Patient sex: M
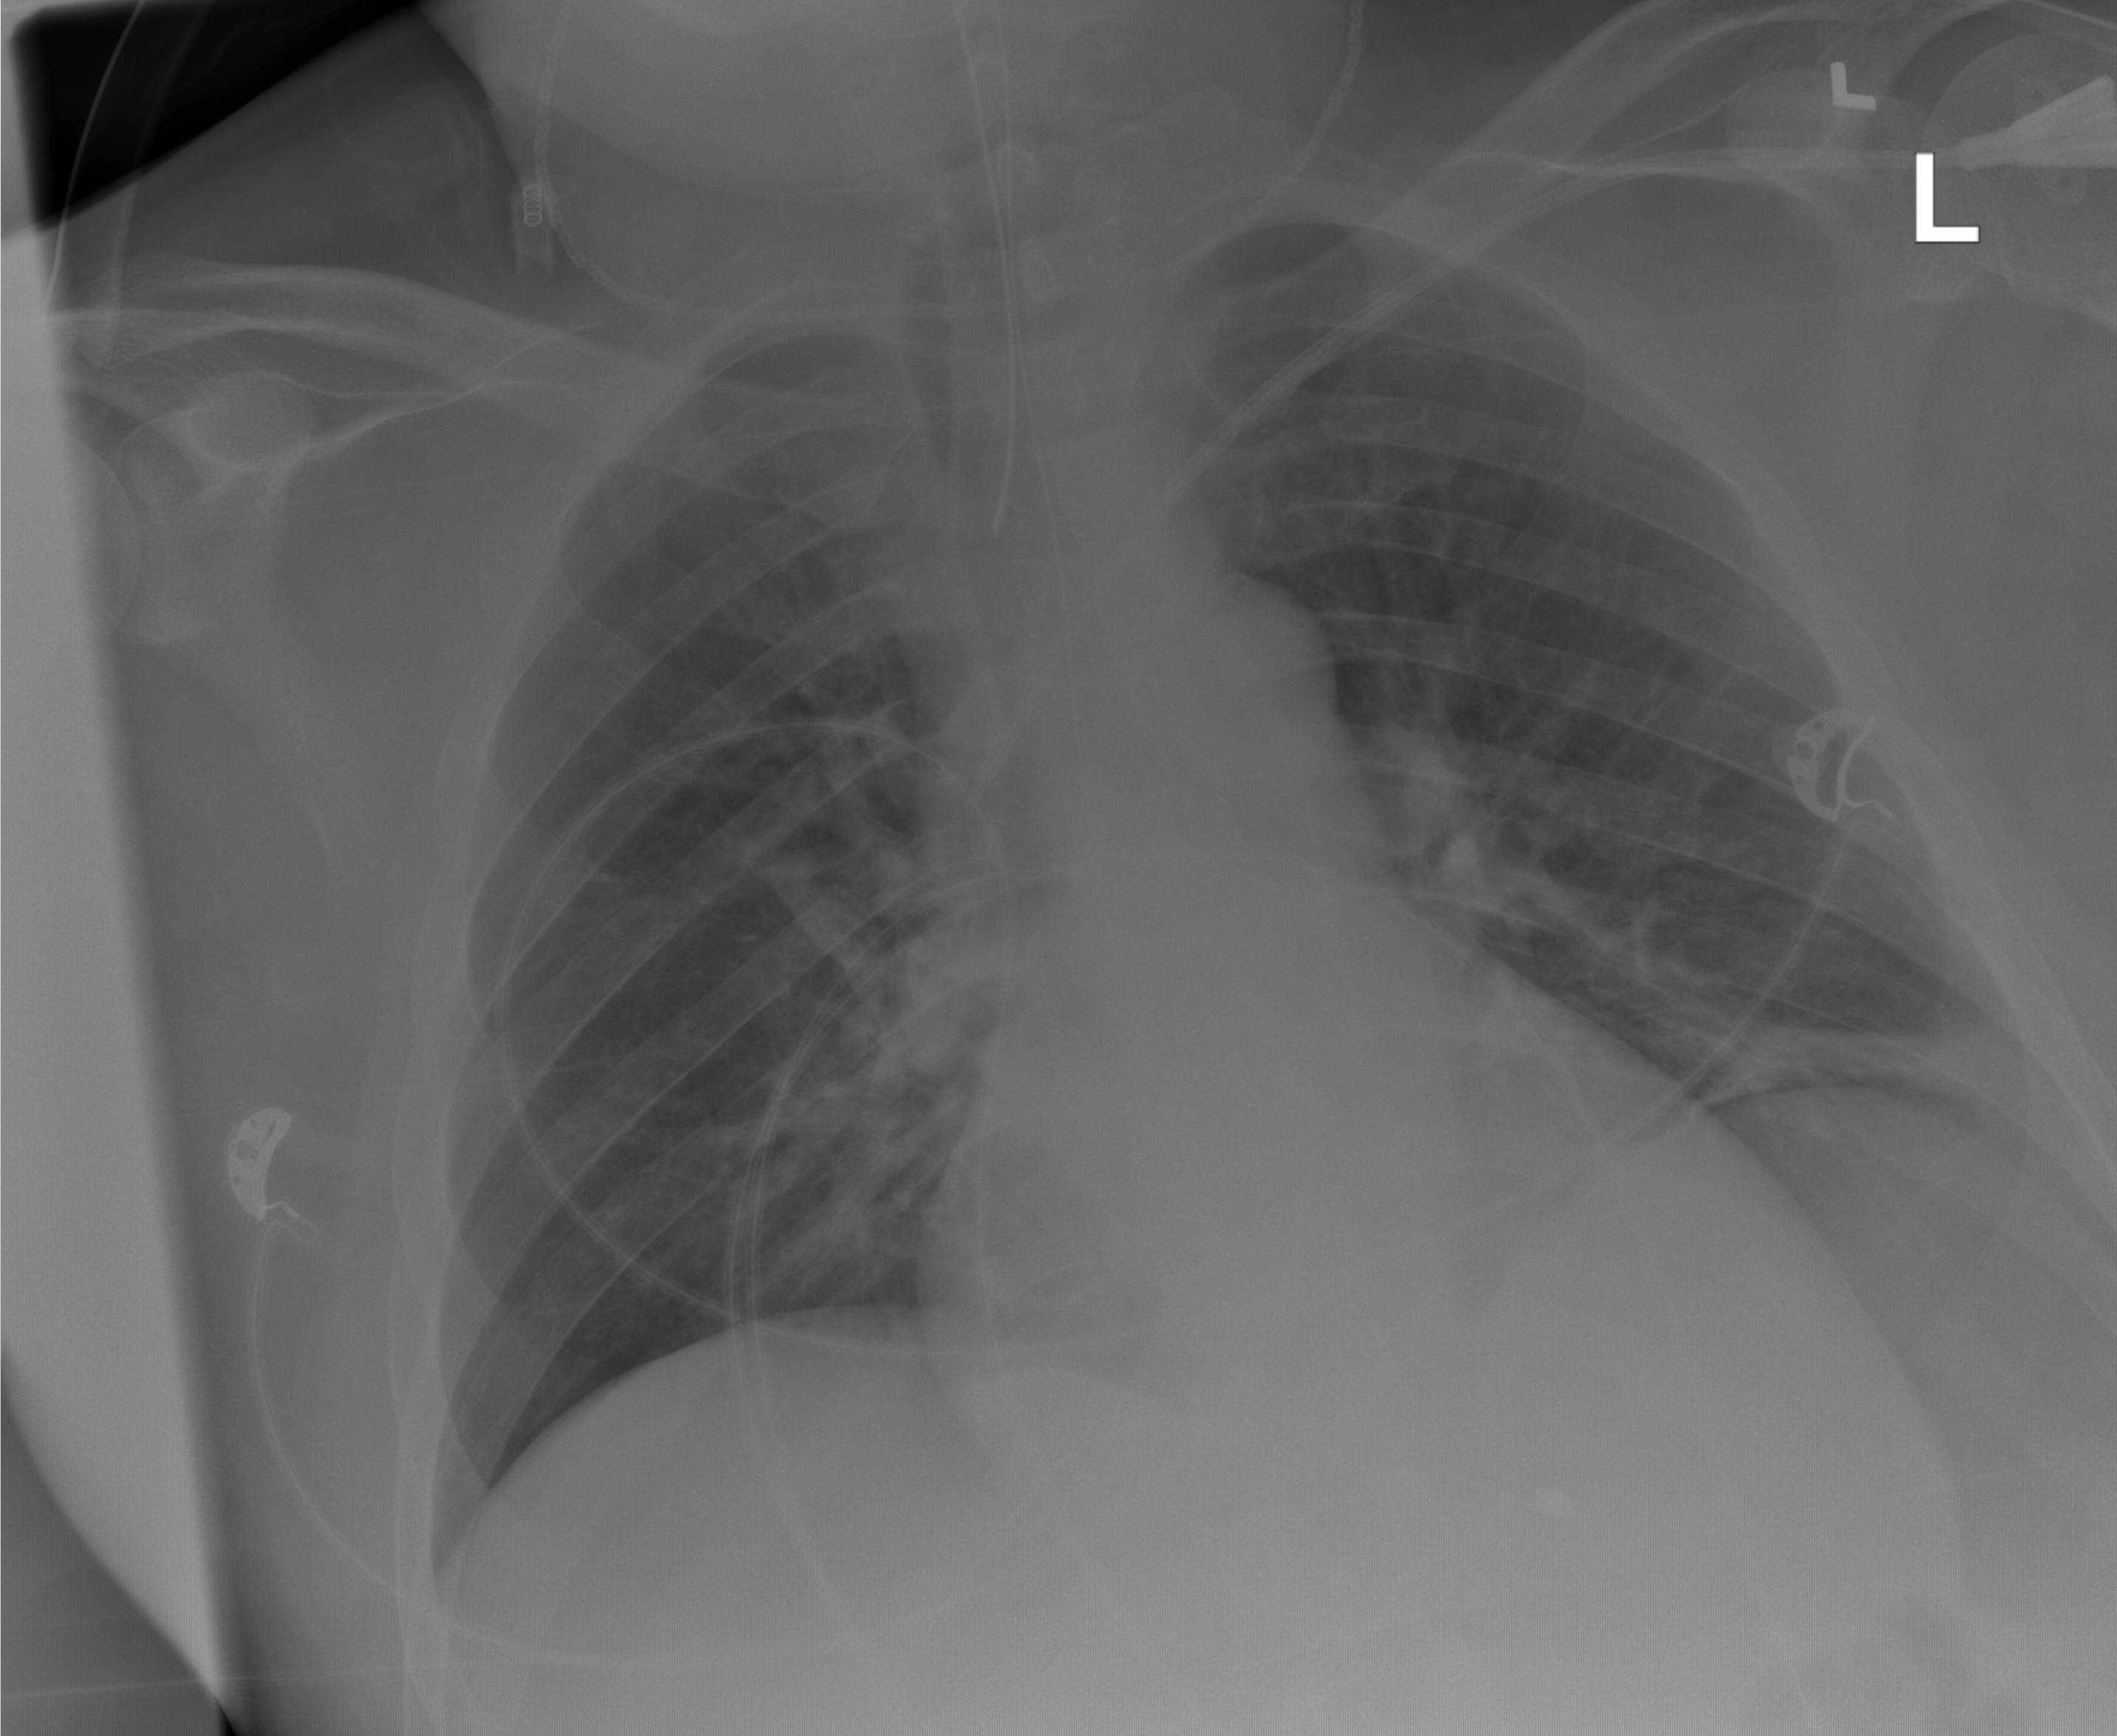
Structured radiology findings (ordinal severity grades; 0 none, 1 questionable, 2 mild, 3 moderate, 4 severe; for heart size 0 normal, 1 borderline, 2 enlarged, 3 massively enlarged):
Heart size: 0
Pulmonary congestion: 0
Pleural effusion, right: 0
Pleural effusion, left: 0
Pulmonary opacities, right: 0
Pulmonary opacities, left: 0
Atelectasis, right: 0
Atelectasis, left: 2